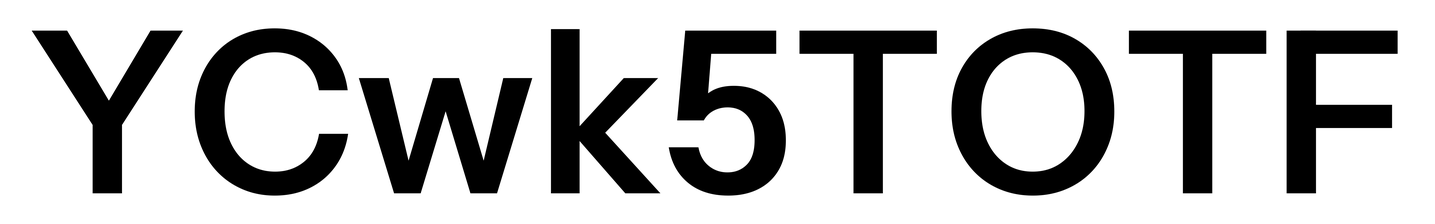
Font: InstrumentSans_SemiBold